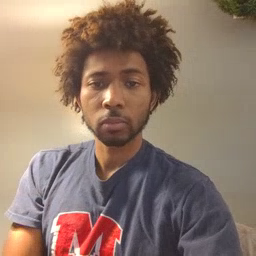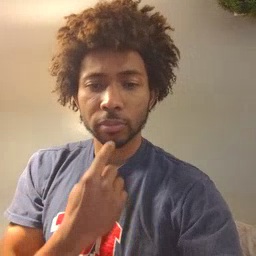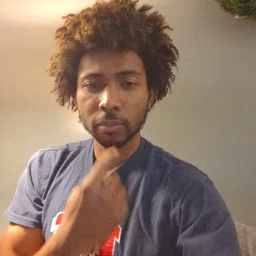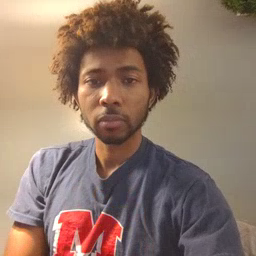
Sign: say